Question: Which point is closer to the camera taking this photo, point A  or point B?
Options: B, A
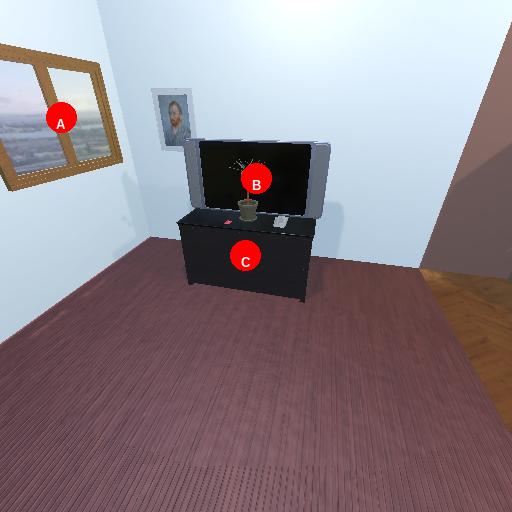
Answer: B